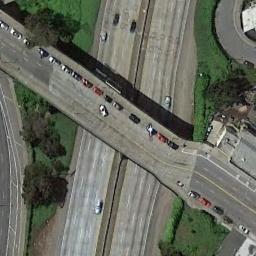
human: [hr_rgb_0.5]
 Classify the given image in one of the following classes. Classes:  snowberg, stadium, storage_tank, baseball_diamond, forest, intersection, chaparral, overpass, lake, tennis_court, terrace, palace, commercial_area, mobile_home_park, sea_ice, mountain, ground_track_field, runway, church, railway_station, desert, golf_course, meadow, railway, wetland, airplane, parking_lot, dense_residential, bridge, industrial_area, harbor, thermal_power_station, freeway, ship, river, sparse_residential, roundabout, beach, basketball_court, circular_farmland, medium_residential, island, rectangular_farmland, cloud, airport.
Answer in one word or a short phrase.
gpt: overpass